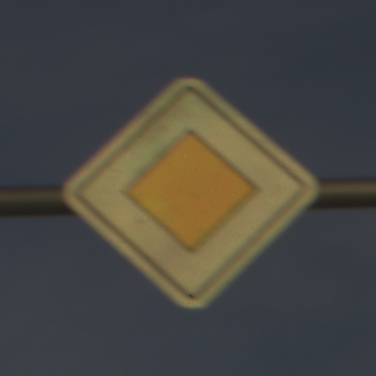
Verkehrszeichen: Vorfahrtsstrasse
Umgebung: Outdoor, Nature
Tageszeit: SunriseSunset
Wetter: PartlyCloudy
Licht: Natural
Jahreszeit: Summer
Kontrast: HighContrast